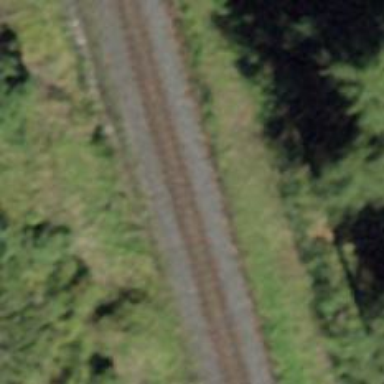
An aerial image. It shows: Narrow gauge railway with electrified contact lines.